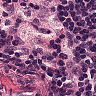
Metastatic tissue present: no